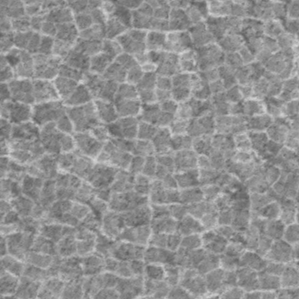
Label: frost